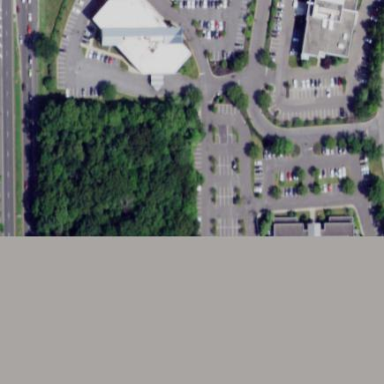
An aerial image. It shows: Commercial area.